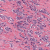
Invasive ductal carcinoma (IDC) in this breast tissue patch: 1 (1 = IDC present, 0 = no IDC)